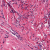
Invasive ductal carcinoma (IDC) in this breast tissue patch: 0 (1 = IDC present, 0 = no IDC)